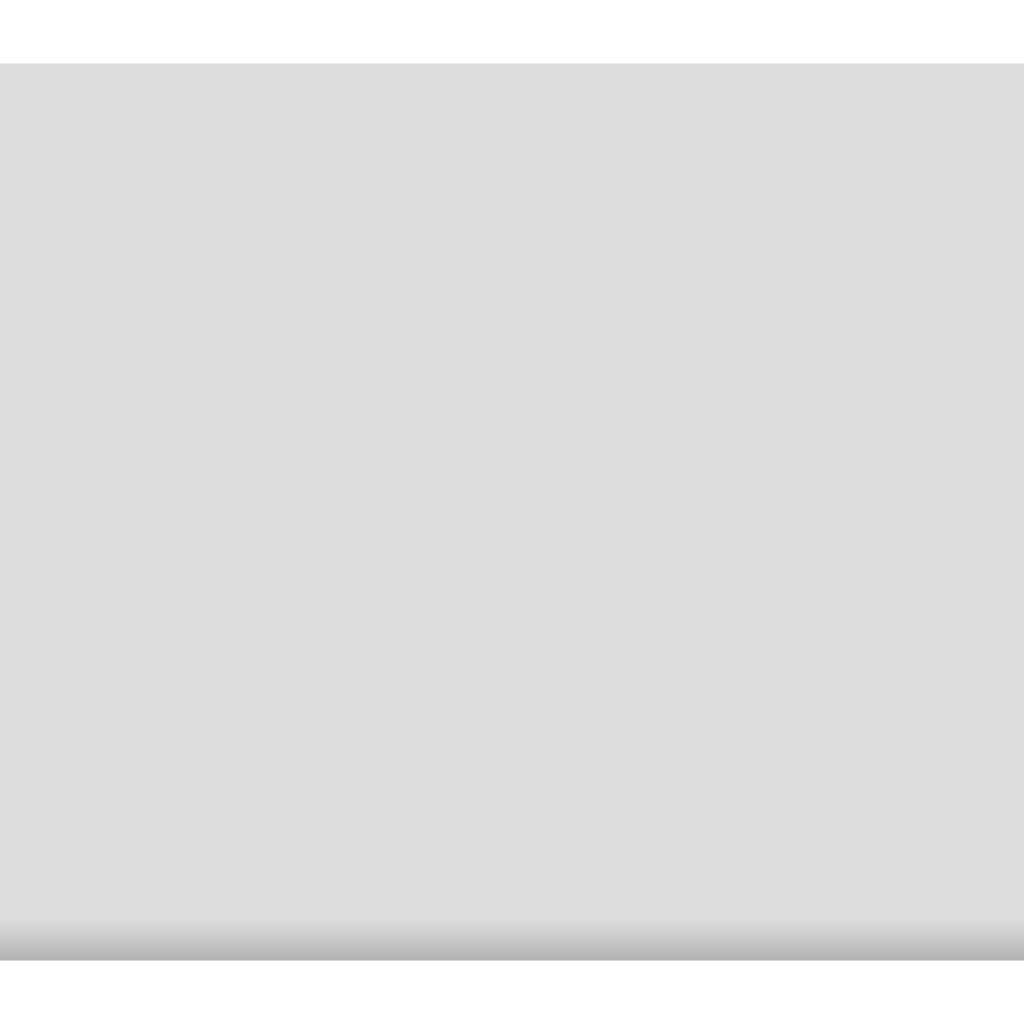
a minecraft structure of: Iron Parkour